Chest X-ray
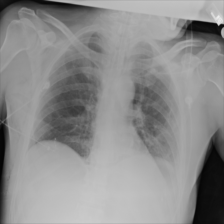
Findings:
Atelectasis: negative
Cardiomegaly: negative
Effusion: negative
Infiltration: negative
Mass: negative
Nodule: negative
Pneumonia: negative
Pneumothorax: negative
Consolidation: negative
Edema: negative
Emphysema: negative
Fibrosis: negative
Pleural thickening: negative
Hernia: negative